Question: I'm making a script that uses the dialog box below to select the folder where this run commands the problem is that it is not necessary as an option to create a new folder ... I wonder how can I remove the "make new folder"?

'''
Option Explicit
Dim strPath
strPath = SelectFolder( "" )
If strPath = vbNull Then
WScript.Echo "Cancelled"
Else
WScript.Echo "Selected Folder: """ & strPath & """"
End If
Function SelectFolder( myStartFolder )
' Standard housekeeping
Dim objFolder, objItem, objShell
' Custom error handling
On Error Resume Next
SelectFolder = vbNull
' Create a dialog object
Set objShell = CreateObject( "Shell.Application" )
Set objFolder = objShell.BrowseForFolder( 0, "Select Folder", 1, myStartFolder )
' Return the path of the selected folder
If IsObject( objfolder ) Then SelectFolder = objFolder.Self.Path
' Standard housekeeping
Set objFolder = Nothing
Set objshell = Nothing
On Error Goto 0
End Function
'''
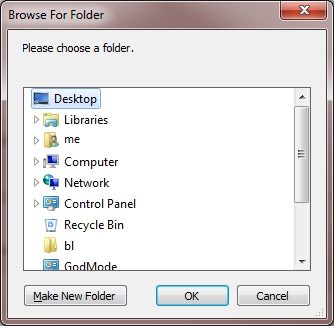
Answer: When in doubt, read <URL>:
> (0x00000200)0x00000200. Version 6.0. Do not include the button in the browse dialog box.
Add 0x200 to the options parameter:
'''
Set objFolder = objShell.BrowseForFolder(0, "Select Folder", &h201, myStartFolder)
'''